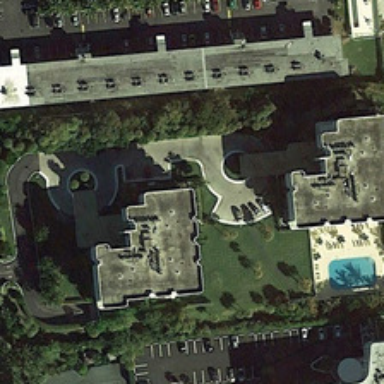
Several buildings and many green trees are in a resort with a swimming pool and parking lots .